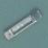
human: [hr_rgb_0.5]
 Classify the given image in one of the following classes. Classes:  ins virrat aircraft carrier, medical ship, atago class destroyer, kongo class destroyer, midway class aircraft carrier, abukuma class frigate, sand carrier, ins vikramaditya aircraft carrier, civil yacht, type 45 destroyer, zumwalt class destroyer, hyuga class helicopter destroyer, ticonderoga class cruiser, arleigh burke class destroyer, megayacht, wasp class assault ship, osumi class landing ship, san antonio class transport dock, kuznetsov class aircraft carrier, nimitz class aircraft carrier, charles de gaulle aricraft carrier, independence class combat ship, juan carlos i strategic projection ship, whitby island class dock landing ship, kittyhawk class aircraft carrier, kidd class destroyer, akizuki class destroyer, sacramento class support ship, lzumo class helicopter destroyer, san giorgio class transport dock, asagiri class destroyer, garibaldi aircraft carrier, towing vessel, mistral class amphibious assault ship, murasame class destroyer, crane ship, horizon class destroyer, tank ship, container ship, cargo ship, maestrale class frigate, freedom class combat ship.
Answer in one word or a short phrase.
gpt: Sand carrier